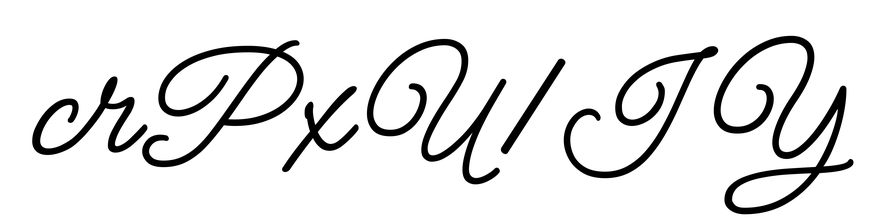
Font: MeowScript-Regular